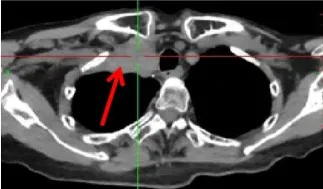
Imaging changes of patients before and after treatment. (E, F), After 15 cycles of treatment (solid tumor, dmax = 46mm * 33mm, and no tumor activity and SUVmax 2.4).
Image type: radiology (ct)